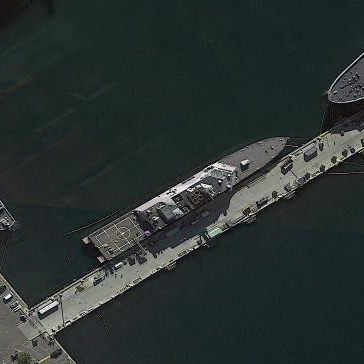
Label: Freedom-class_combat_ship